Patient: sex M, age 44
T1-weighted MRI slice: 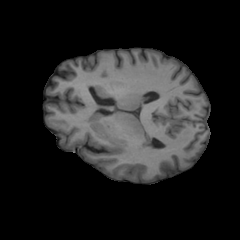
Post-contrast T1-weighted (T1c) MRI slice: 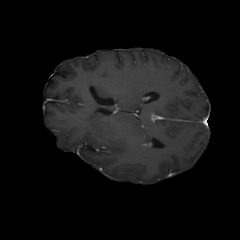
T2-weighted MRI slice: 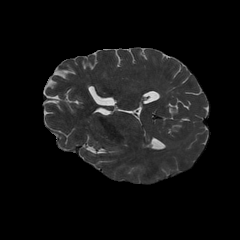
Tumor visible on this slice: no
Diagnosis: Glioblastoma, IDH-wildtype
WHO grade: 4